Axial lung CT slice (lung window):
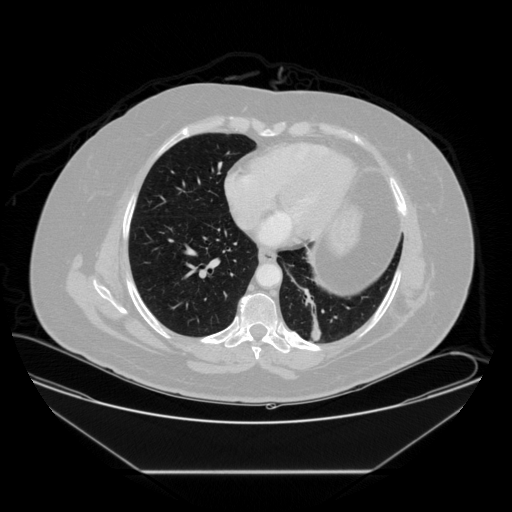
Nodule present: no